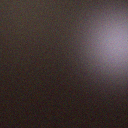
Screen state: off